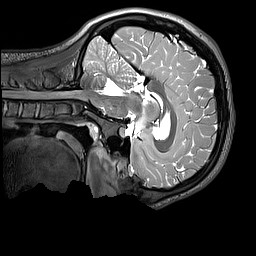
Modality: T2w
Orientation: sagittal
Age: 12
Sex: male
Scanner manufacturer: siemens
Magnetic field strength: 3 T
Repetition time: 3.2 s
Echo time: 0.408 s